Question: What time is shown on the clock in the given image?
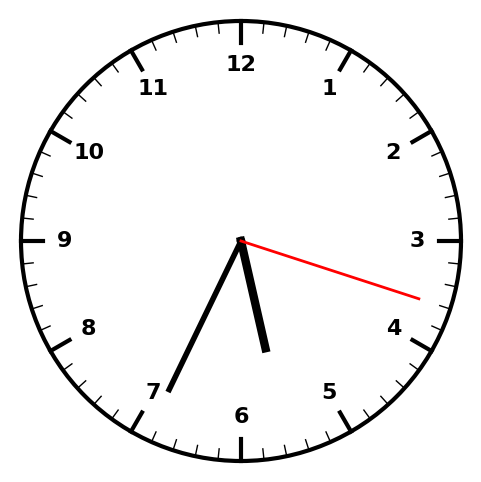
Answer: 05:34:18